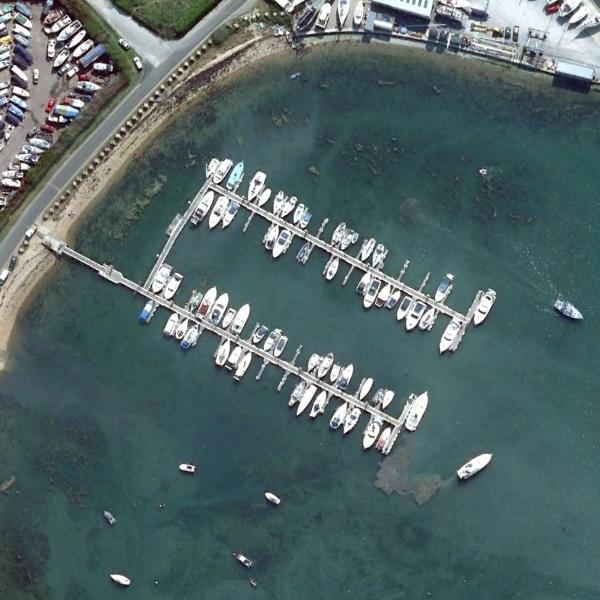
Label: Port